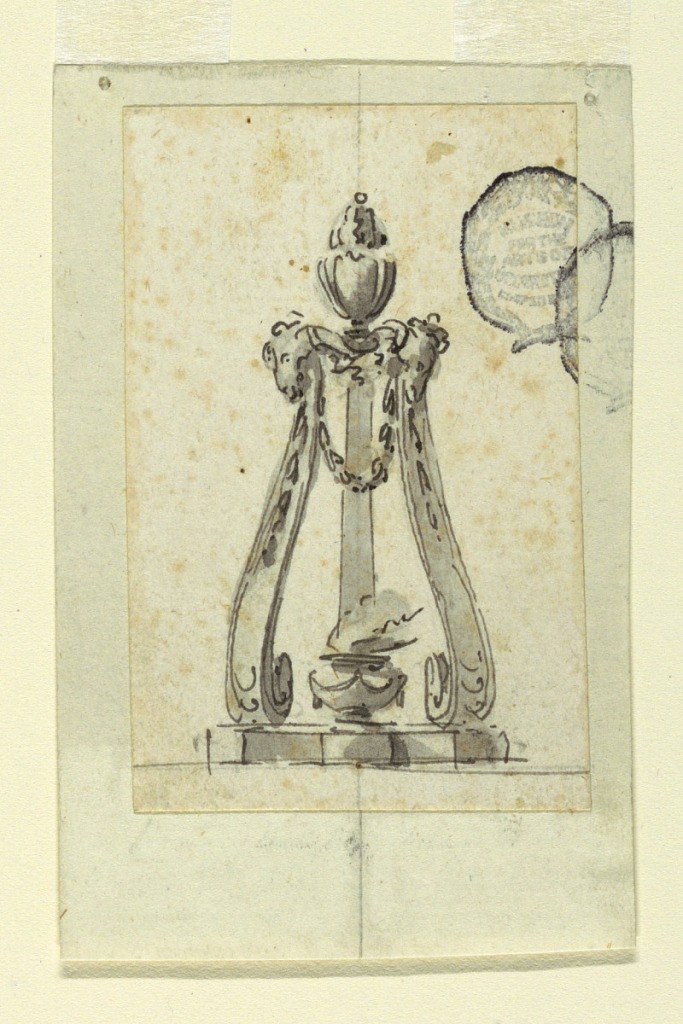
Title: Design for a Lamp
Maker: Giuseppe Barberi, Italian, 1746–1809
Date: ca. 1780
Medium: Graphite, pen and ink, brush and wash on paper
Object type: Drawing
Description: Three scrolling legs with ram heads supporting a vase. At base a bowl with a burning flames.